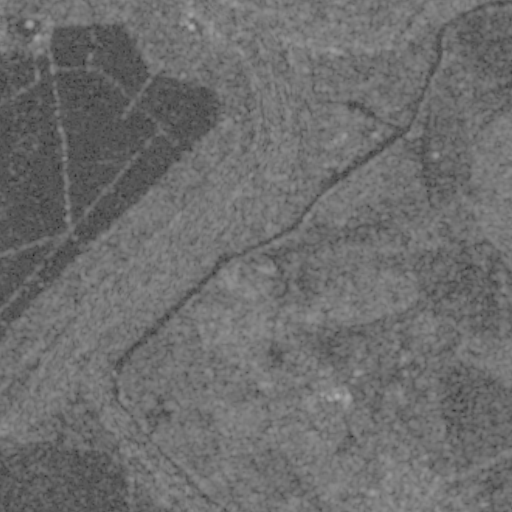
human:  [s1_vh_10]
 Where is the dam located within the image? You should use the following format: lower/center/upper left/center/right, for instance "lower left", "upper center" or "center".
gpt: The dam is located in the lower left of the image.
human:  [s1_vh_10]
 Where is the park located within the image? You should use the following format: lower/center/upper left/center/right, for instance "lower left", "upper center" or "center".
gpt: The park is located in the lower center of the image.
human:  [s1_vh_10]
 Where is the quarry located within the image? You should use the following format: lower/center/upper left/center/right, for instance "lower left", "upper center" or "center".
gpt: The quarry is located in the upper right of the image.
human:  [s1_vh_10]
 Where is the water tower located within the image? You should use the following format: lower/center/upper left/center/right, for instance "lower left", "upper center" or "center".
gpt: The water tower is located in the lower right of the image.
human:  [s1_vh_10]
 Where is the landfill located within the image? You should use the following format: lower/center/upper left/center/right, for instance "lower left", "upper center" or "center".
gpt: There is no landfill in the image.

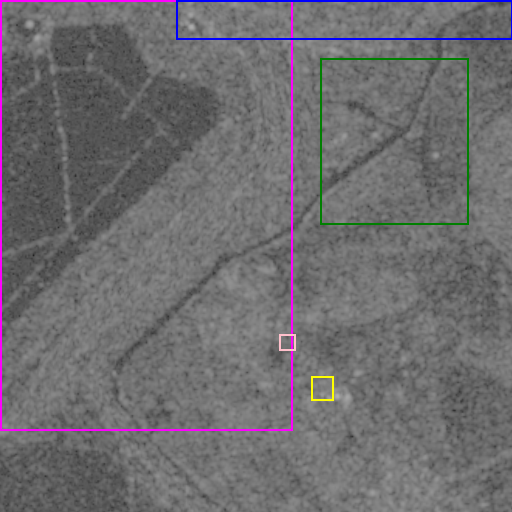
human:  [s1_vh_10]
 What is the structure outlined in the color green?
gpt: The structure outlined in green is a crop field.
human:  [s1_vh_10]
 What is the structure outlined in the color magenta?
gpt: The structure outlined in magenta is a landfill.
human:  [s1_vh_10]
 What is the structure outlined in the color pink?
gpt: The structure outlined in pink is a park.
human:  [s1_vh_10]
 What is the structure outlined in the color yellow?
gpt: The structure outlined in yellow is a power substation.
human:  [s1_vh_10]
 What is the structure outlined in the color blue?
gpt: The structure outlined in blue is a quarry.
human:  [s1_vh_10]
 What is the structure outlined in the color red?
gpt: There is no red outline.